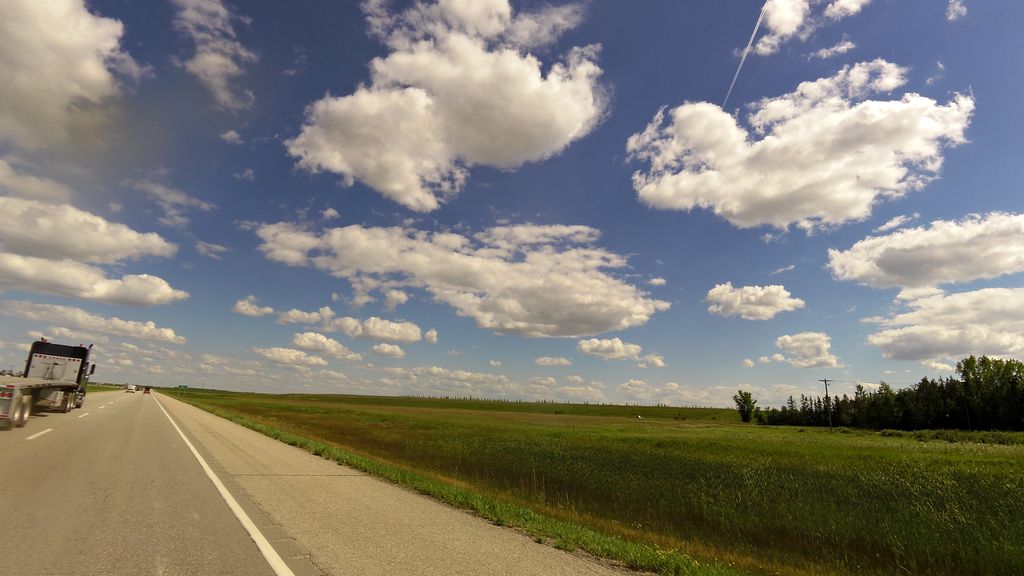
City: winnipeg